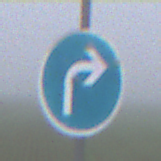
Verkehrszeichen: VorgeschriebeneFahrtrichtungRechts
Umgebung: Outdoor, RoadRail
Tageszeit: MorningAfternoon
Wetter: Overcast
Licht: Natural
Jahreszeit: NotSpecified
Kontrast: LowContrast